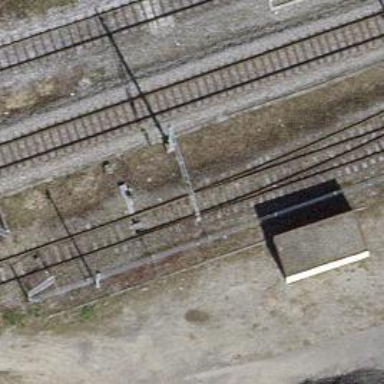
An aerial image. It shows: Railway switch.